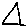
Label: triangle